Question: When I check the checkbox in the checkboxlist, the checkbox.text will add into the listbox.
But when I uncheck the checkbox, the checkbox.text will be removed from the listbox.
But the problem is I do not know how to remove the selected items from the listbox.

For example, when i check the checkbox1, checkbox2, checkbox3, the listbox will display
checkbox1
checkbox2
checkbox3
However, when i uncheck the checkbox, Still Same
I stuck at here. Help !!
here is my code:
'''
private void checkBox1_CheckedChanged(object sender, EventArgs e)
{
if (checkBox1.Checked) listBox1.Items.Add(checkBox1.Text);
}
private void checkBox2_CheckedChanged(object sender, EventArgs e)
{
if (checkBox2.Checked) listBox1.Items.Add(checkBox2.Text);
}
private void checkBox3_CheckedChanged(object sender, EventArgs e)
{
if (checkBox3.Checked) listBox1.Items.Add(checkBox3.Text);
}
private void checkBox4_CheckedChanged(object sender, EventArgs e)
{
if (checkBox4.Checked) listBox1.Items.Add(checkBox4.Text);
}
'''
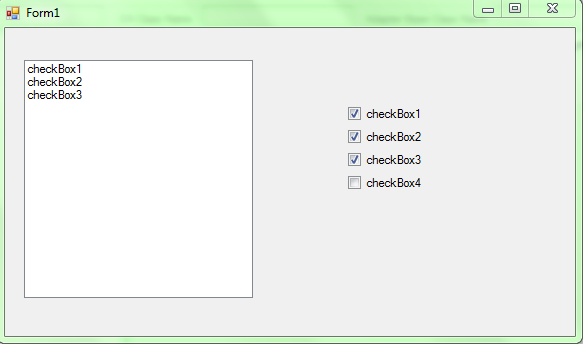
Answer: You can do one funciton
'''
private void checkBoxCheckedChanged(object sender, EventArgs e)
{
CheckBox cb = sender as CheckBox;
if (cb != null)
if (cb.Checked) listBox1.Items.Add(cb.Text); else listBox1.Items.Remove(cb.Text);
}
'''
And then add it for all your checkboxes as CheckedChanged event.